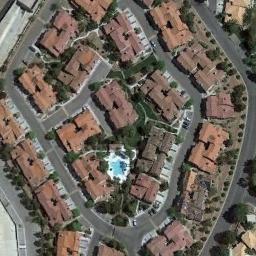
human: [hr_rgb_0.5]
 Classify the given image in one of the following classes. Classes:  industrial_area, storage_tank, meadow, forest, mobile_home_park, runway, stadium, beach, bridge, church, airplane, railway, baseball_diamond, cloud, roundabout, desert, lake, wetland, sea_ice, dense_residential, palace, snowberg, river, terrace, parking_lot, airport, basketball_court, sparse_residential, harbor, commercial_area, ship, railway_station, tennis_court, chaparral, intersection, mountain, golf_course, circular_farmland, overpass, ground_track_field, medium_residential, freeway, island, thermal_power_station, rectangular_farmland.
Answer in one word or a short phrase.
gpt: dense_residential